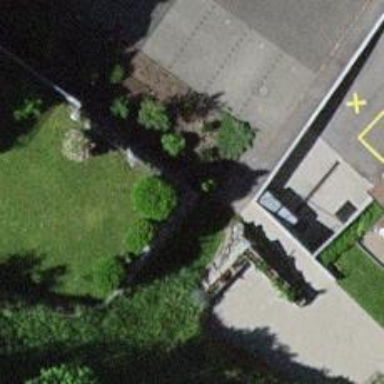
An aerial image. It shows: Retaining wall.